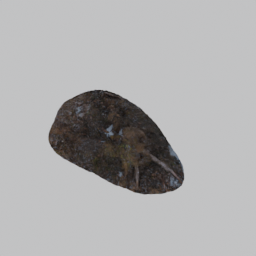
Label: nature